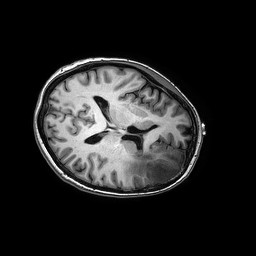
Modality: T1w
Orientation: axial
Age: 41
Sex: female
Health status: ill
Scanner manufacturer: philips
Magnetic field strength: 3 T
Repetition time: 0.006776 s
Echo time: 0.003098 s